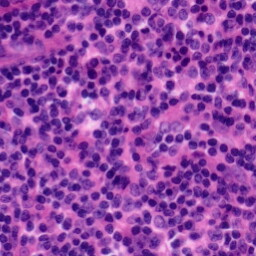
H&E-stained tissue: Tonsil